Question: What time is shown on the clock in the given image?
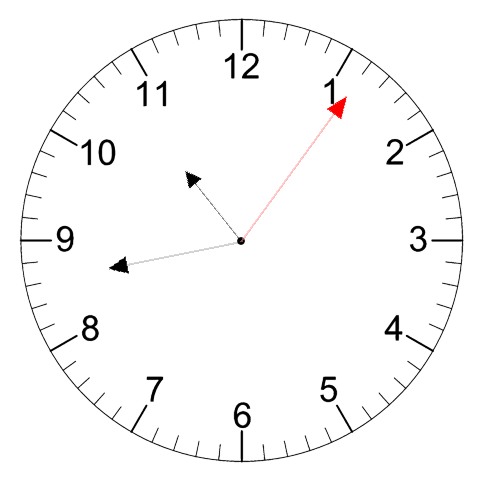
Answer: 10:43:06